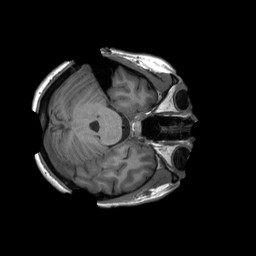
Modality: T1w
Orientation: axial
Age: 27
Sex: female
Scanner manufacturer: siemens
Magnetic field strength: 3 T
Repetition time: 2.3 s
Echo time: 0.00232 s